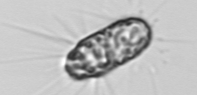
Label: Corethron_hystrix